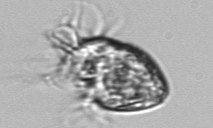
Label: Strombidium_morphotype1